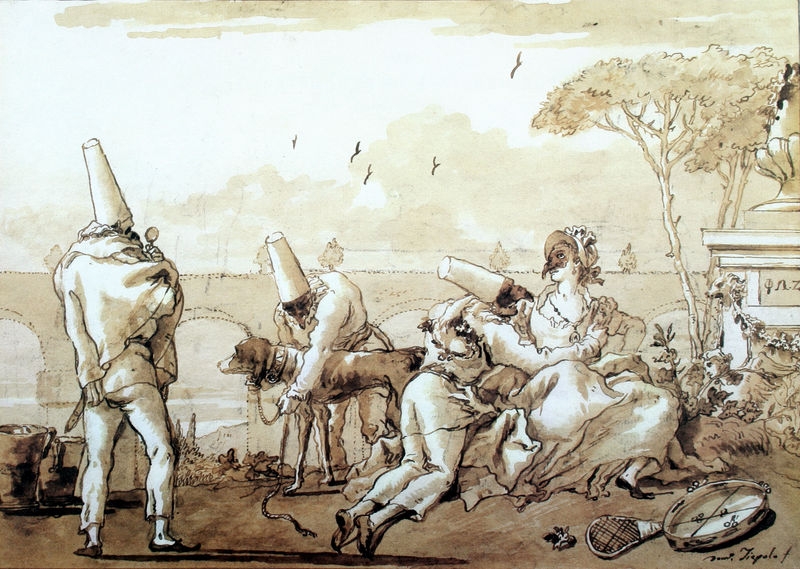
Titel: Die Flitterwochen oder Werbung von Pulcinella
Künstler: Giovanni Domenico Tiepolo
Standort: New York
Institution: Regina Slatkin
Schlagwörter: baum, blätter, feder, himmel, kopf, mann, schatten, wasser, weiß, wolken, aquarell, bäume, fluss, frauen, landschaft, menschen, sitzen, stadt, ufer, blumen, braun, frau, grau, hut, hüte, kleid, marmor, männer, pfeiler, schwarz, skizze, zeichnung, dame, gras, gürtel, hund, hunde, park, tiere, wiese, wolke, beige, sockel, stein, signatur, erde, hügel, natur, stamm, strauch, vögel, brücke, busch, gewässer, kanal, schnur, sitzend, strick, paar, instrumente, pflanze, prostituierte, vogelschwarm, skulptur, statue, vase, kübel, schrift, strand, umarmung, schnabel, bogen, italien, venedig, halsband, studie, leine, kette, mauer, graphik, monochrom, rast, grisaille, sepia, figuren, französisch, inschrift, büste, rüschen, silouette, schauspiel, bögen, spiel, laviert, tusche, maske, narren, unterschrift, fuss, gefäss, steinbrücke, seil, denkmal, illustration, knien, zirkus, bleistift, schnäbel, schuh, entwurf, kranz, pinsel, trommel, stift, rom, flecken, liebespaar, serie, schläger, tennisschläger, windhund, lanschaft, antik, rundbögen, unkraut, aquädukt, lupe, postament, schauspieler, eimer, kräuter, klassik, krähen, raben, netz, karrekatur, manschen, lavierung, blühten, grotesk, monument, reiterstandbild, schellen, groteske, piknik, tambourin, tambourine, tamburin, hundeleine, tiepolo, brückenpfeiler, gouache, tambour, masken, türken, clowns, aquaeduct, hure, lavur, aquaracha, inschrfit, karnevall, krickett, carnival, grischisch, pulcinella, pantalone, tiepolo d.j., commedia dell arte, inschift, griechische buchstaben, gürten, hofnarren, pestmaske, pilcinella, spaziergaänger, steinerne brücke, t' es poli, tamborin, tiepolp, köstüme, 19. jahrhundert, 18. jahrhundert, geklb